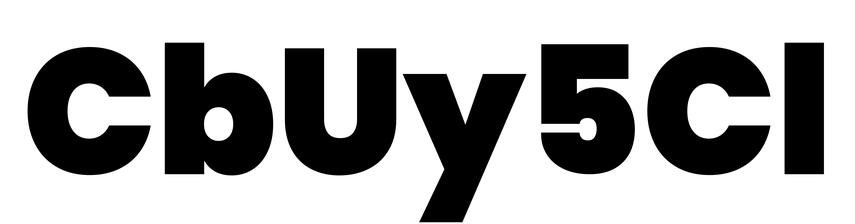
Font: Poppins-Black